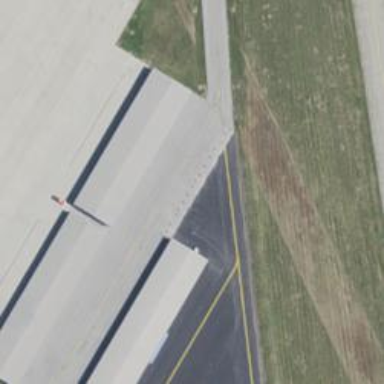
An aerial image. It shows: Hangar located at airport.